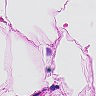
Metastatic tissue present: no